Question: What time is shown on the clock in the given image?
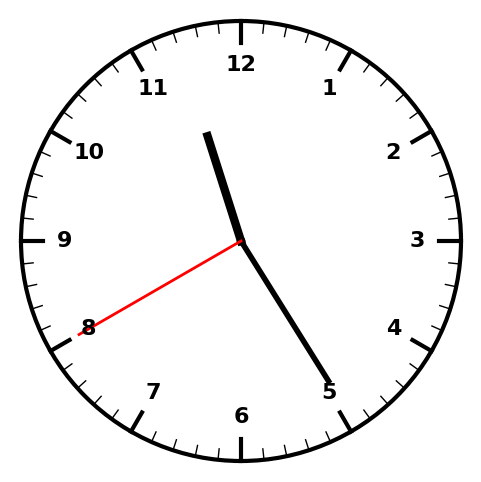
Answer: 11:24:40